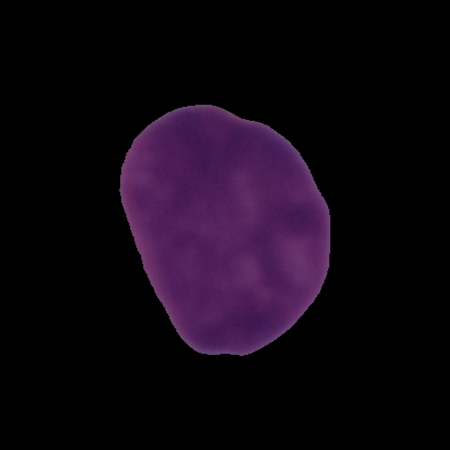
Label: cancer